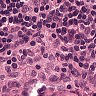
Metastatic tissue present: no